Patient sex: F
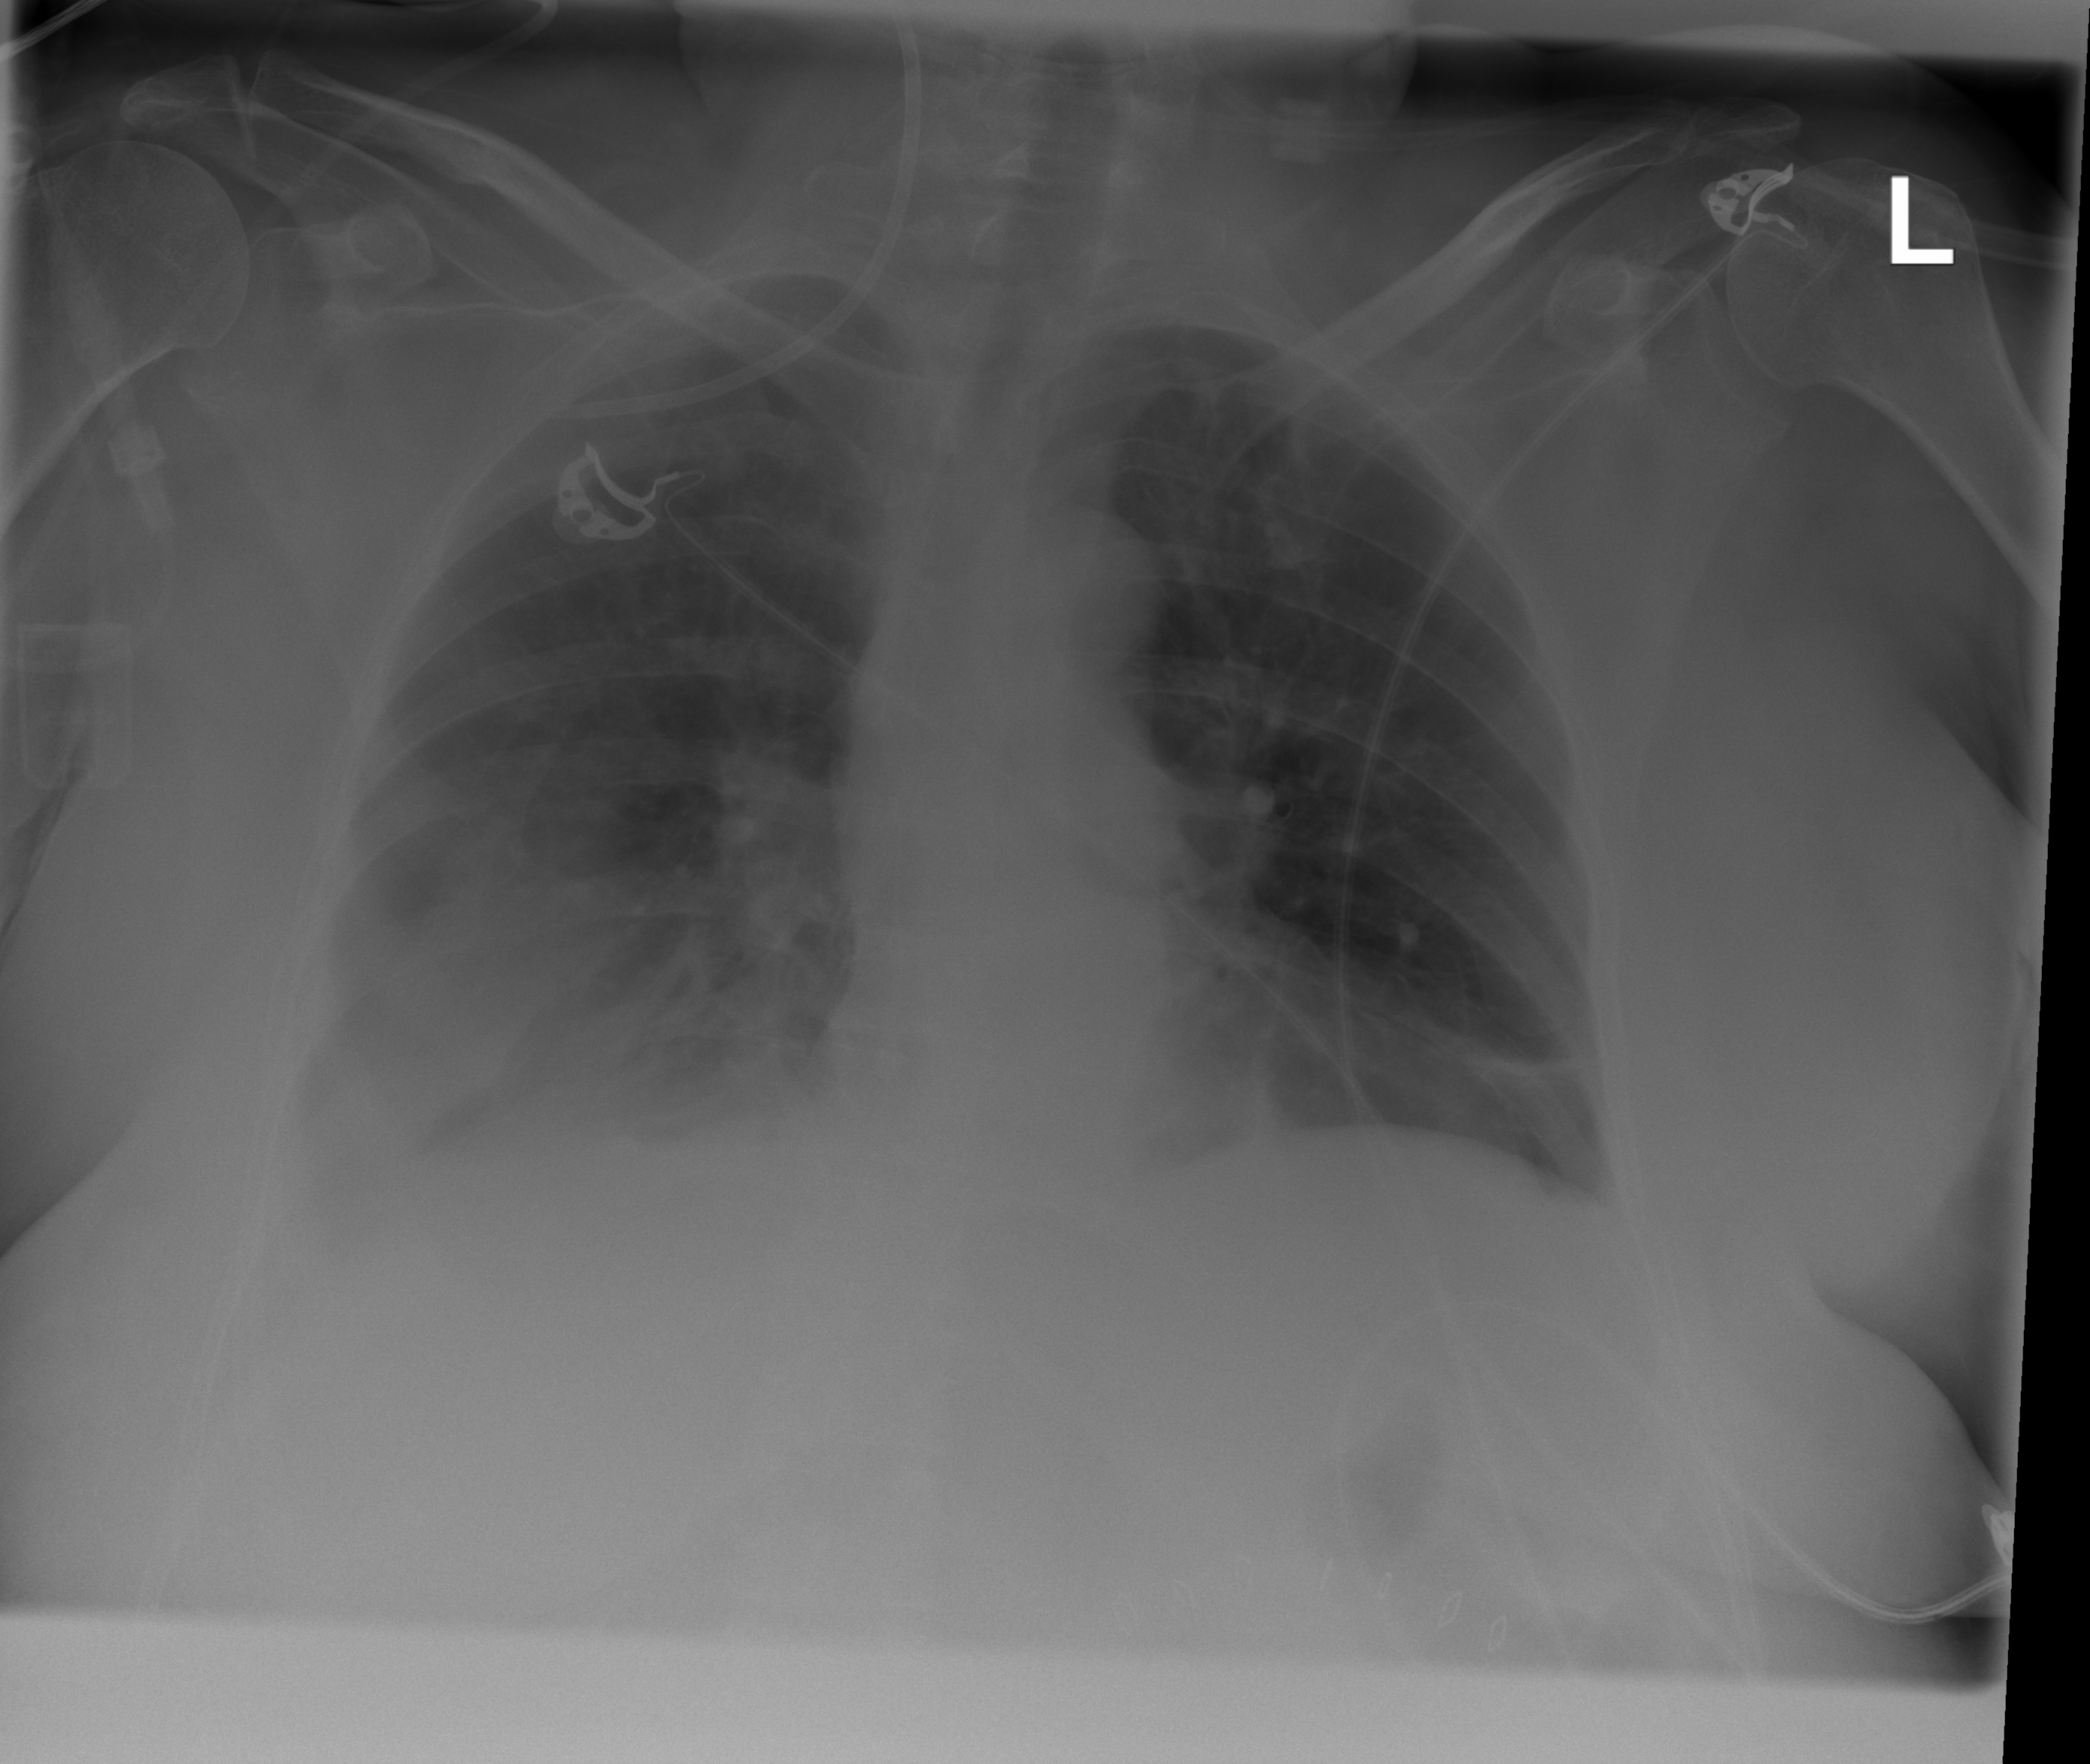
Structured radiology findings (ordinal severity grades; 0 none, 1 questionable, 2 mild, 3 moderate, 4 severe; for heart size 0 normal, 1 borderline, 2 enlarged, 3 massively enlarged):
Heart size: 2
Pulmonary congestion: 0
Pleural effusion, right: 3
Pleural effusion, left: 2
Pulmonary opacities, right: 0
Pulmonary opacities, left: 0
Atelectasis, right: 1
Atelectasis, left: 2